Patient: sex F, age 67
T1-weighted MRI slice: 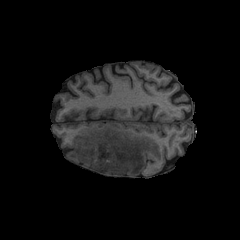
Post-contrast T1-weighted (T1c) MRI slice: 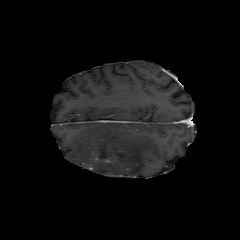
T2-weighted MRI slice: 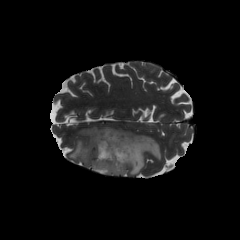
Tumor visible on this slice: yes
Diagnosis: Astrocytoma, IDH-mutant
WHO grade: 4